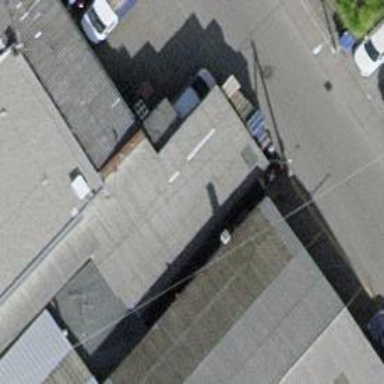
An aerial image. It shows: Car repair shop.